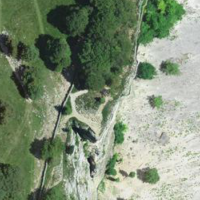
EUNIS habitat code: 24
Species observed at this site:
Asplenium ruta-muraria
Aster alpinus
Polypodium vulgare
Fagus sylvatica
Campanula glomerata
Bistorta vivipara
Trifolium repens
Capra ibex
Asplenium trichomanes
Astrantia major
Centaurea scabiosa
Hedlundia mougeotii
Allium victorialis
Campanula trachelium
Acer pseudoplatanus
Cynoglossum officinale
Parnassius apollo
Corvus corax